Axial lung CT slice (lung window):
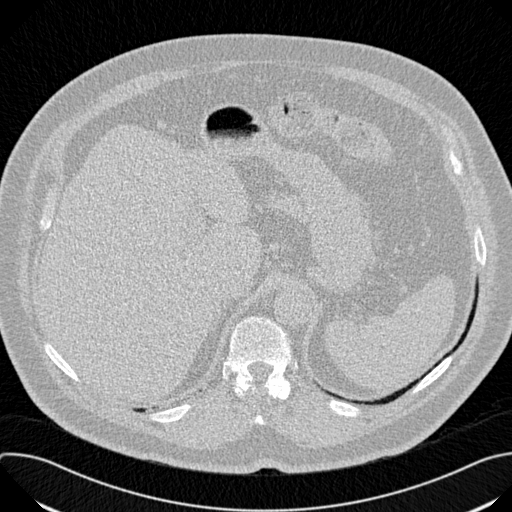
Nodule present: no